Question: Today I encountered a very weird error.
My error:
> Column 'naam' not found.
Here is my query:
'''
ResultSet rs1 = con.createStatement().executeQuery("SELECT titel from leningen where naam='" + username + "'");
'''
Here you can see the database has the table:

Why is it telling me "Naam" not found? It should show "hallo" in my table view but because of this I get
> java.lang.NullPointerException
Here is my full code as a reverence:
'''
public void showboeken() throws IOException, SQLException {
FXMLLoader fxmlLoader = new FXMLLoader();
fxmlLoader.setLocation(getClass().getResource("showboeken.fxml"));
Scene scene = new Scene(fxmlLoader.load(), 600, 400);
Stage stage = new Stage();
stage.setTitle("New Window");
stage.setScene(scene);
stage.show();
FileReader fr = new FileReader("C:\Users\thomasmoed\IdeaProjects\bibliotheek\save.txt");
BufferedReader br = new BufferedReader(fr);
String username = br.readLine();
System.out.println(username);
try {
System.out.println("Loading");
columBoek.setCellValueFactory(new PropertyValueFactory<>("naam"));
} catch (Exception lol) {
System.out.println(lol);
}
try {
Class.forName("com.mysql.cj.jdbc.Driver");
conn = DriverManager.getConnection("jdbc:mysql://localhost/bibliotheek?user=root");
Connection con = conn;
ResultSet rs1 = con.createStatement().executeQuery("SELECT titel from leningen where naam='" + username + "'");
ObservableList<UserModel> data = FXCollections.observableArrayList();
while (rs1.next()) {
UserModel usr = new UserModel();
usr.setNaam(rs1.getString("naam"));
data.add(usr);
}
tableBoekenlening.setItems(data);
UserModel item = tableBoekenlening.getSelectionModel().getSelectedItem();
System.out.println(item.getNaam());
}
catch (SQLException sqlf) {
System.out.println(sqlf.getMessage());
} catch (ClassNotFoundException e) {
e.printStackTrace();
}
}
'''
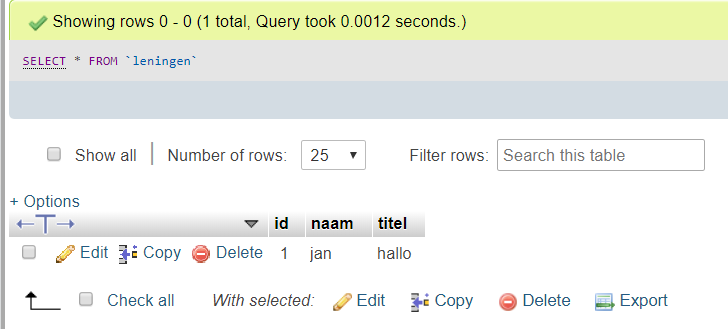
Answer: In order to be able to run 'rs1.getString("naam")', you need to include 'naam' among the columns you select. Currently, you're just selecting 'titel'. So your SQL statement should probably be
'''
"SELECT naam, titel FROM leningen WHERE naam='" + username + "'"
'''
Also, be aware that constructing an SQL statement by concatenation like this leaves you open to SQL injection attacks. I strongly recommend learning how to use prepared statements instead of using this approach.